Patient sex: M
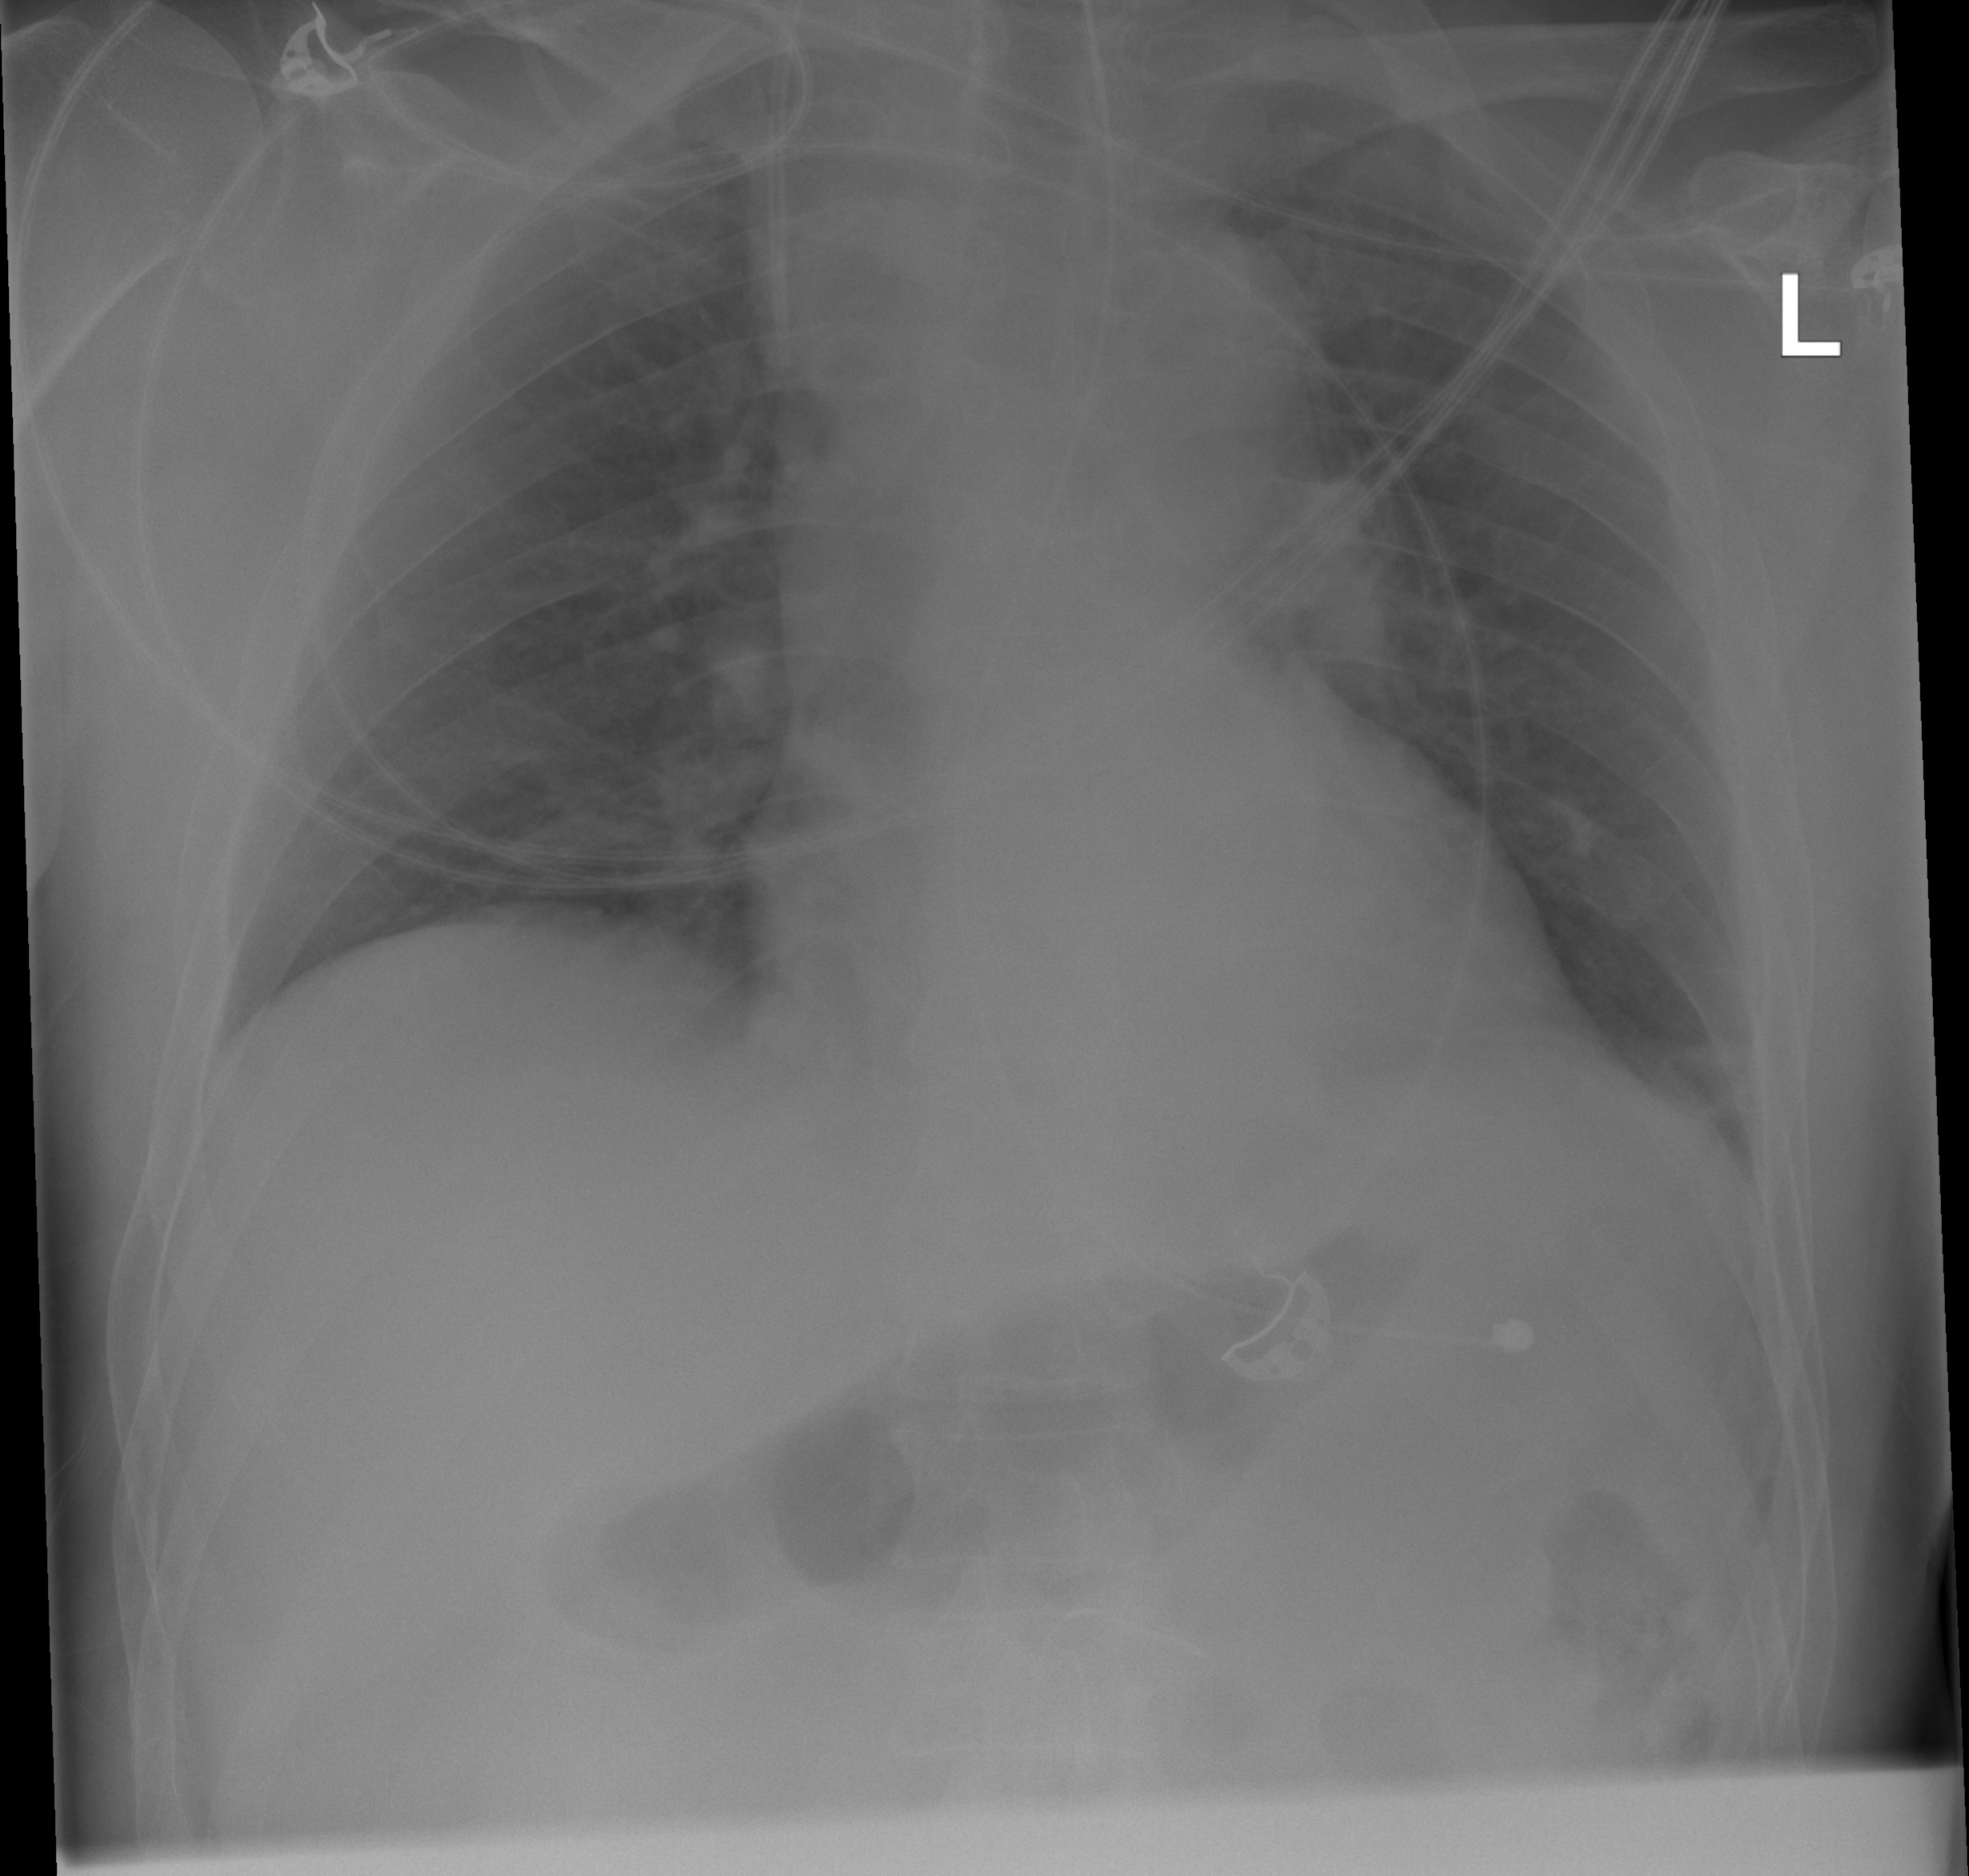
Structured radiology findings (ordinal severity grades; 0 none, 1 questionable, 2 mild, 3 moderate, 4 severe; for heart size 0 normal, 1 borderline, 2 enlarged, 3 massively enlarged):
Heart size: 0
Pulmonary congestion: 0
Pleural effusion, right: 0
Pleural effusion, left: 0
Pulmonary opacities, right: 0
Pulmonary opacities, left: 0
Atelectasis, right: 0
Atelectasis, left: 2